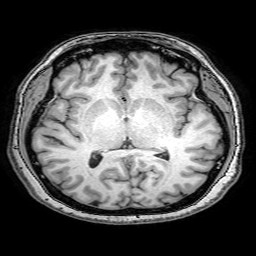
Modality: T1w
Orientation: coronal
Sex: female
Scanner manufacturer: philips
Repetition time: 0.008323 s
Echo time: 0.00388 s